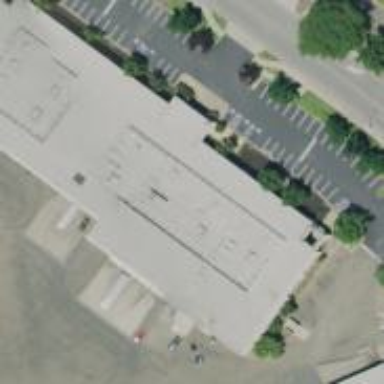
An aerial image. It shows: Industrial laundry facility.